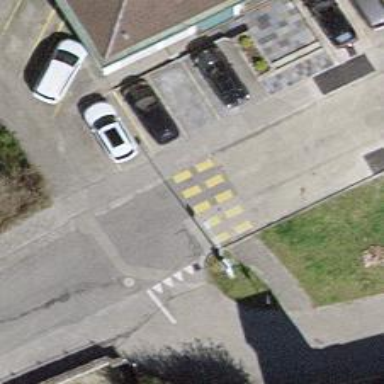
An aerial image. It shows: Uncontrolled zebra crossing with zebra markings.